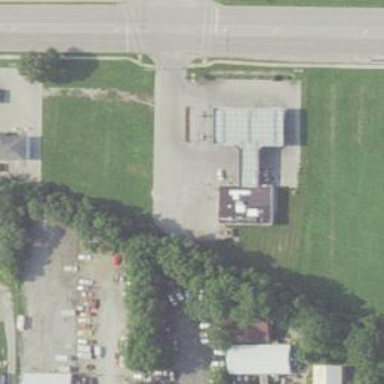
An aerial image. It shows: Convenience shop.